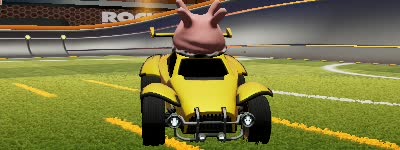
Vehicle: octane